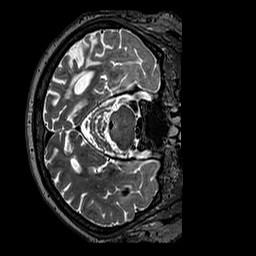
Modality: T2w
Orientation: axial
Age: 52
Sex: male
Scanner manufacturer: siemens
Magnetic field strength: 3 T
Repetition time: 3.2 s
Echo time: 0.567 s